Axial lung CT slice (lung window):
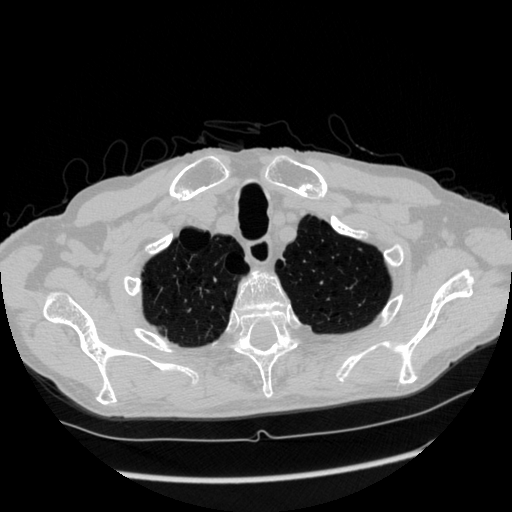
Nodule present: no